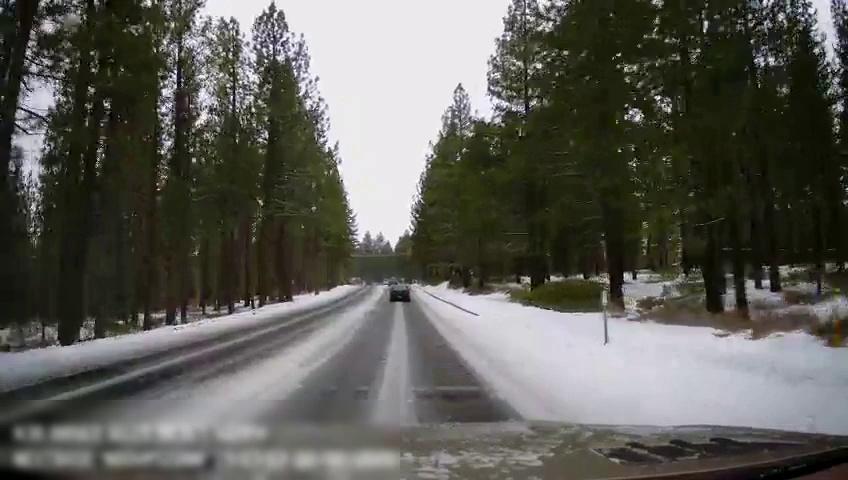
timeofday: Day
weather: Snowy
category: Drivable Space
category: Vehicles | Car